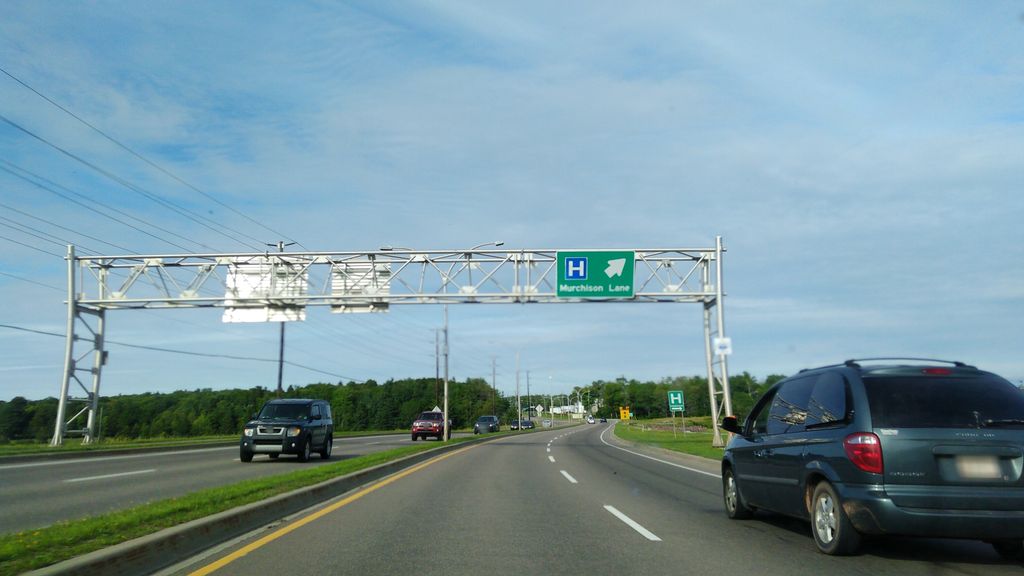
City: charlottetown